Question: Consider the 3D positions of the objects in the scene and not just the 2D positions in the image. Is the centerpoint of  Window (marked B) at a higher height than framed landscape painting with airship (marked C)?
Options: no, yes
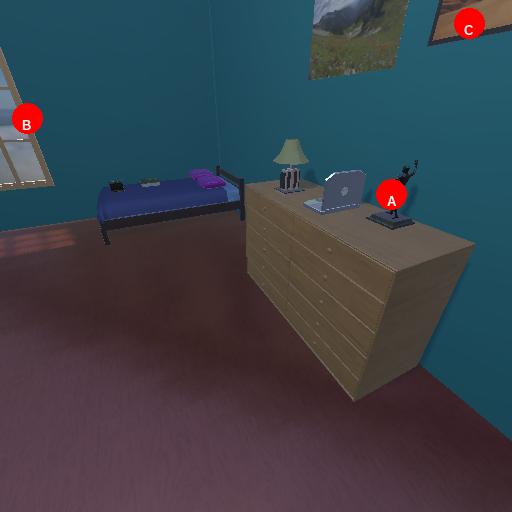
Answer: no